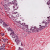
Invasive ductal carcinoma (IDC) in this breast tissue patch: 0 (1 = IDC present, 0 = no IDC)